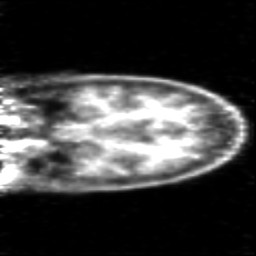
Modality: PET
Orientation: coronal
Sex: female
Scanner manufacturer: siemens